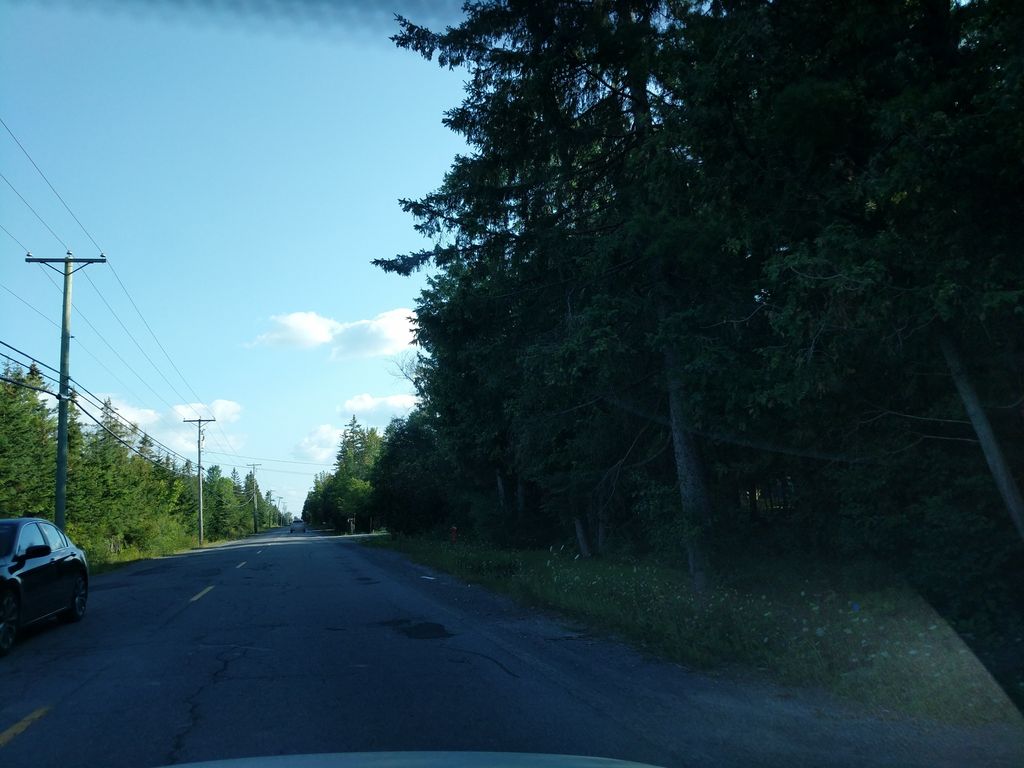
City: ottawa-gatineau